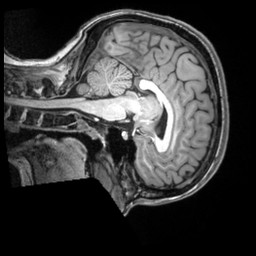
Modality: T1w
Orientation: sagittal
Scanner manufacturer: siemens
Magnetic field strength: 3 T
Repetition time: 2.5 s
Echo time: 0.00343 s